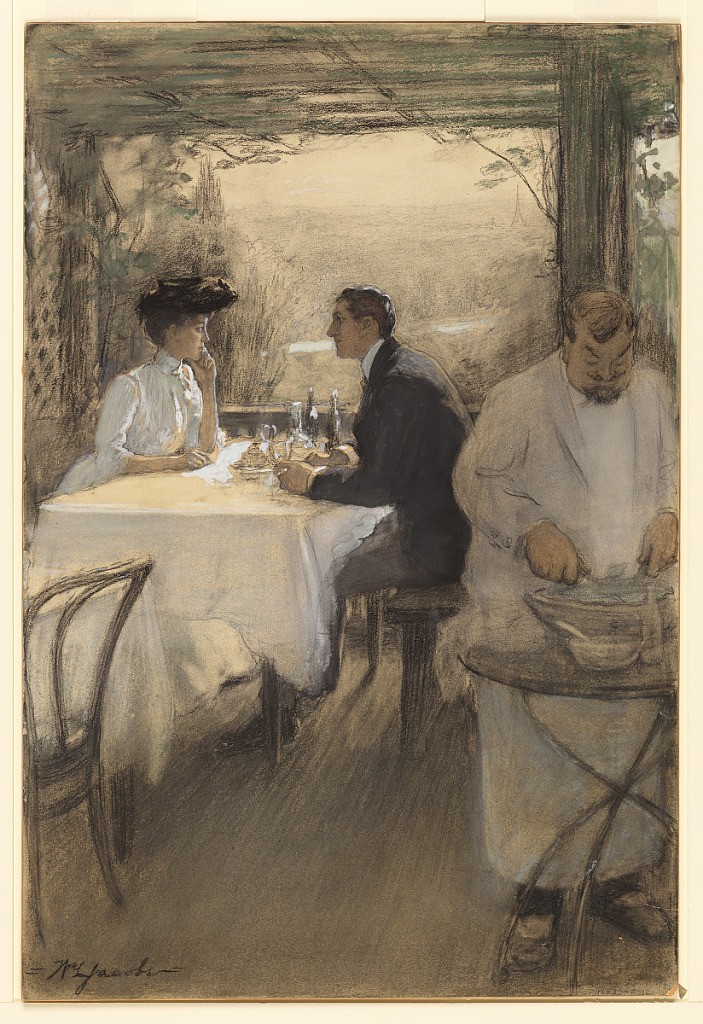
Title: Among the Arbors at Père Lapin's a Table Had Been Set for Them
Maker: William Leroy Jacobs, American, 1869 - 1917
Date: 1902
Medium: Charcoal, colored chalk, brush and watercolor, white gouache on illustration board
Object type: Drawing
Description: An open patio, with a man and woman seated at a table, left, overlooking the city. The EIffel Tower is seen in the distance.  A waiter mixes a salad bowl, right.